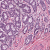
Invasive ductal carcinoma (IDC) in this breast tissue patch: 1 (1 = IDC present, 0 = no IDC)